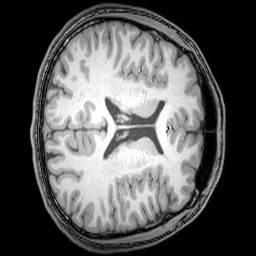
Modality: T1w
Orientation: axial
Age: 22
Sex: male
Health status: healthy
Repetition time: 0.081 s
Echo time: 0.037 s